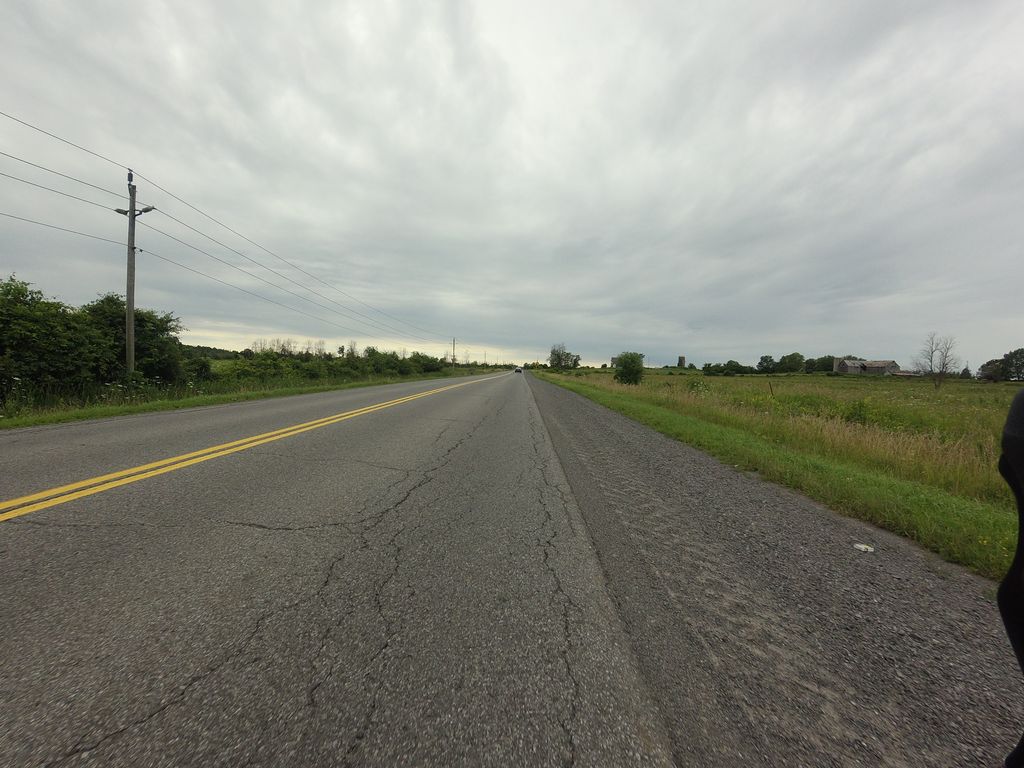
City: ottawa-gatineau